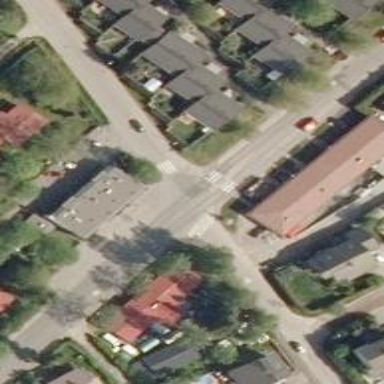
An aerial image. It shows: Uncontrolled crossing on the road.